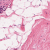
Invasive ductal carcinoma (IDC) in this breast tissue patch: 0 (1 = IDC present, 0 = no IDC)